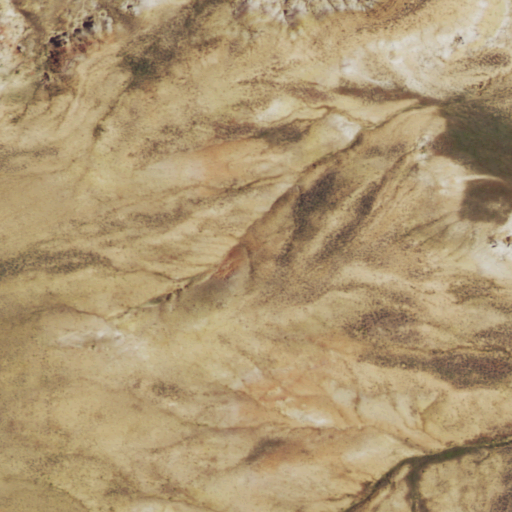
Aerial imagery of cliff(s) in Wyoming named The Bluffs containing shrub and grassland